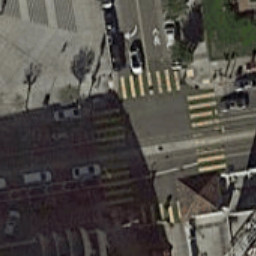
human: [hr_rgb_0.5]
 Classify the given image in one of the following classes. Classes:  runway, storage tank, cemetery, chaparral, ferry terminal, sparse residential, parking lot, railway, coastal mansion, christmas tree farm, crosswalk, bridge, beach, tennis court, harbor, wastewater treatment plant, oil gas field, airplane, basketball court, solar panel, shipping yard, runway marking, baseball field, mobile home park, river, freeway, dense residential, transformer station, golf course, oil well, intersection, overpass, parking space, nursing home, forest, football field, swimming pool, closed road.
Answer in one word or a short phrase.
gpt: crosswalk